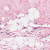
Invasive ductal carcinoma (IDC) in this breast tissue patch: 0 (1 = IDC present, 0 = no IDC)